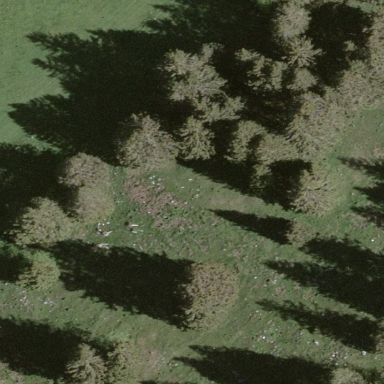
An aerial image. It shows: Forest dominated by needle-leaved trees.